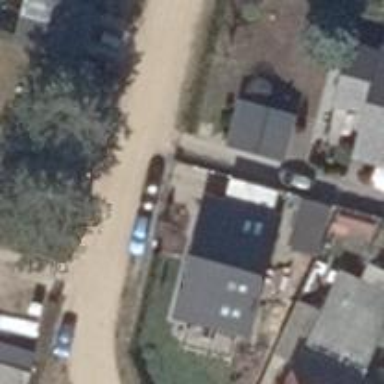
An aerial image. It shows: Driveway leading to service road.